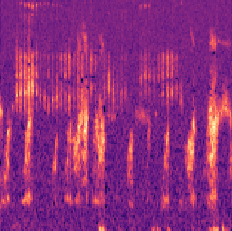
Sound class: Frog